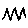
Label: zigzag